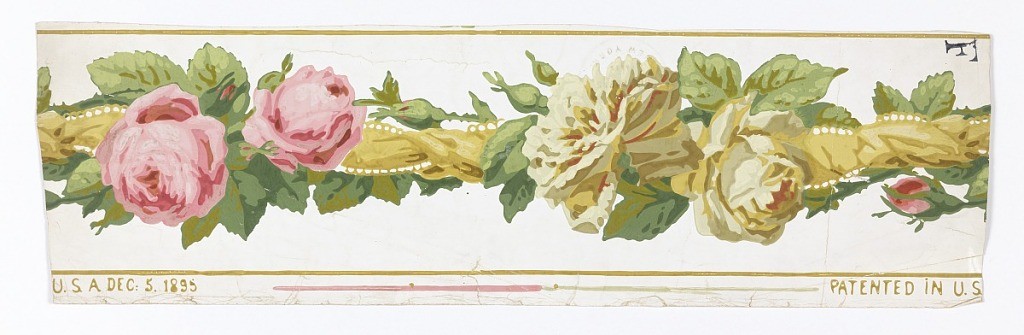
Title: Border
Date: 1895
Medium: Block-printed
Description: On white ground, entwined yellow ribbon, yellow and pink roses, between mustard-yellow edge lines. Printed in margin: "Patented in USA Dec 5, 1895"